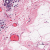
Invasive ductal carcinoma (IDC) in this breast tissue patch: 0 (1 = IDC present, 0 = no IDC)